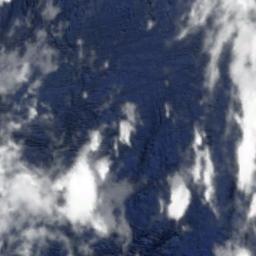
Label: cloud